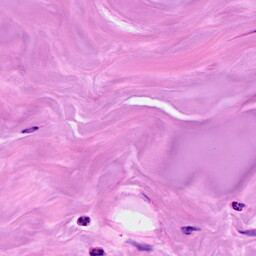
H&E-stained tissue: Breast